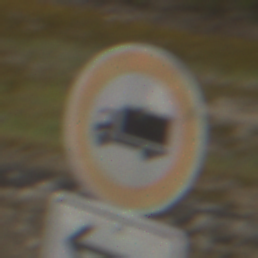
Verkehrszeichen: VerbotFuerKraftfahrzeugeUeberDreiKommaFuenfTonnen
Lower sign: RichtungsangabeDurchPfeile1
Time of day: MorningAfternoon
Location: Outdoor (Nature)
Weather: Overcast
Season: NotSpecified
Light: Natural